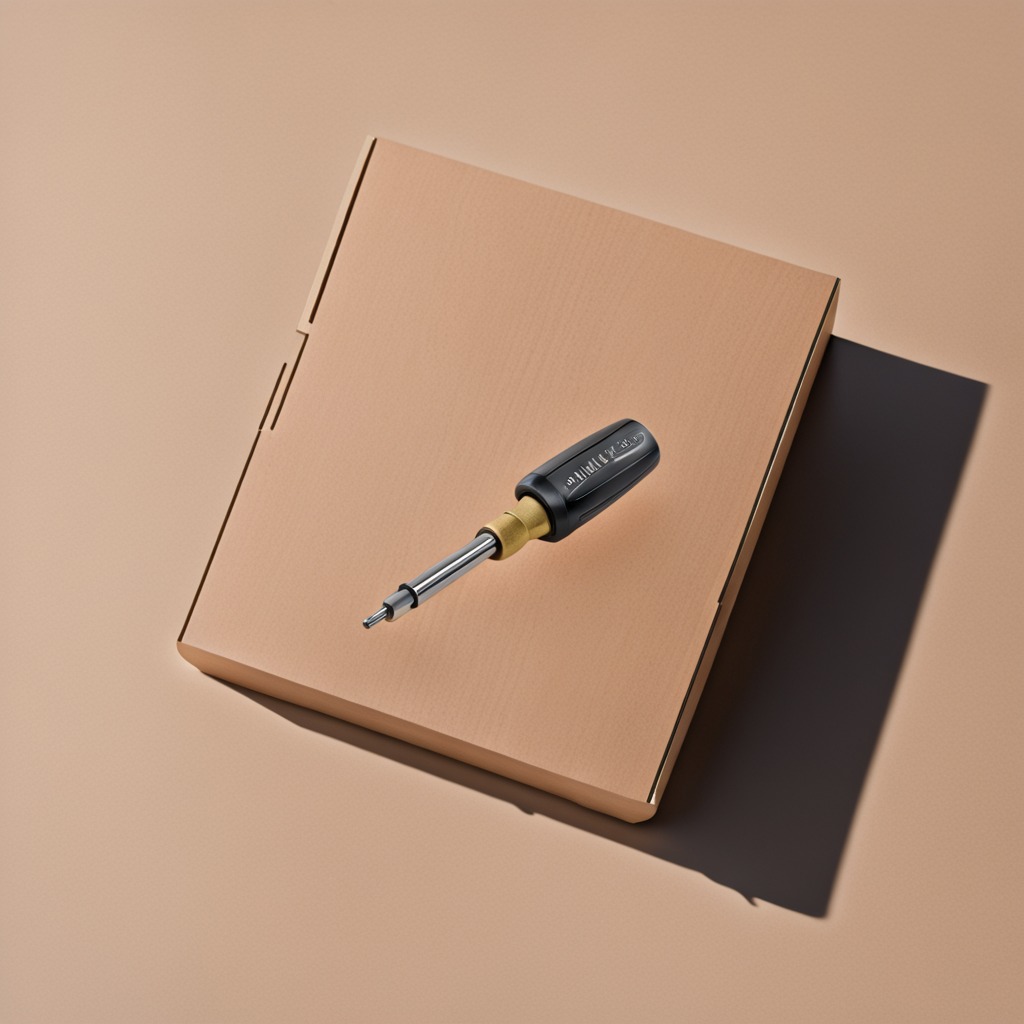
A screwdriver is lying on the cardboard box surface in the outdoor workshop during daytime bright natural light soft shadows slightly creased but